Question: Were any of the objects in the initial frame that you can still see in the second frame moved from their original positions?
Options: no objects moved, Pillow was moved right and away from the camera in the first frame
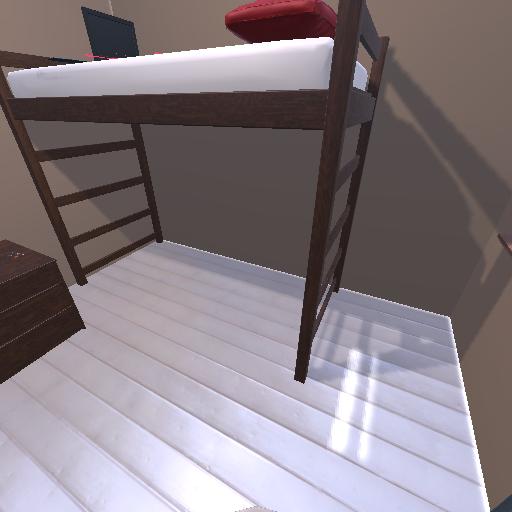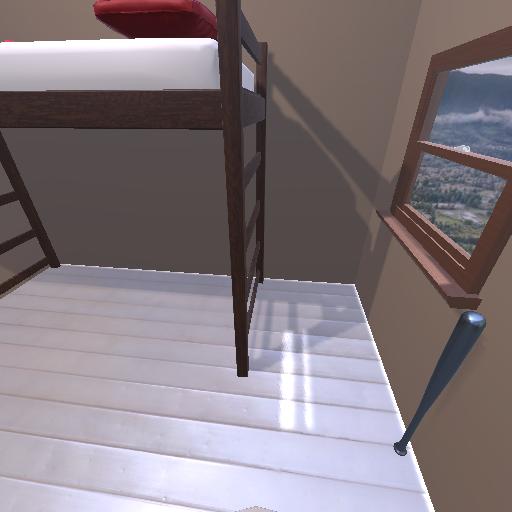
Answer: no objects moved